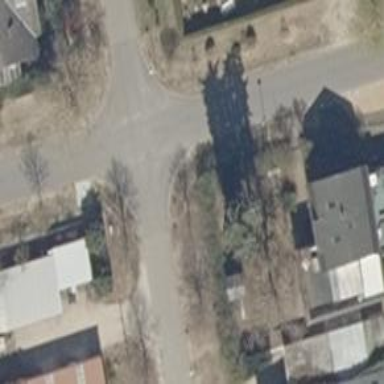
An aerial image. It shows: Smooth asphalt road in residential area.